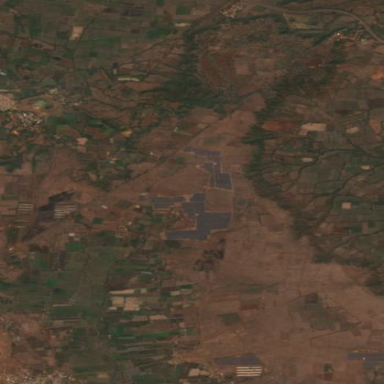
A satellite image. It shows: Solar power plant with photovoltaic panels. The plant produces electricity. It is enclosed by wall.